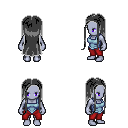
a pixel art fantasy rpg character, female body template, dark elf, purple skin, blue vest, red pants, gray extra-long hairstyle, four views (front, back, left, right), 2x2 character sprite sheet, small pixel art, hard edges, no anti-aliasing